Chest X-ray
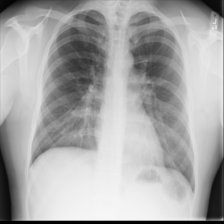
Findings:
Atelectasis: negative
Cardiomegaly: negative
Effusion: negative
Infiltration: negative
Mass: negative
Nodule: negative
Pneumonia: negative
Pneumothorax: negative
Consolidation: negative
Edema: negative
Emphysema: negative
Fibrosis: negative
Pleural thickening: negative
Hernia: negative